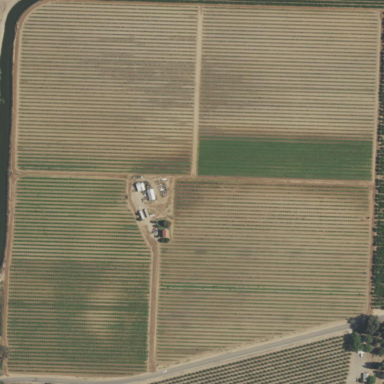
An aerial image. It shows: Vineyard.